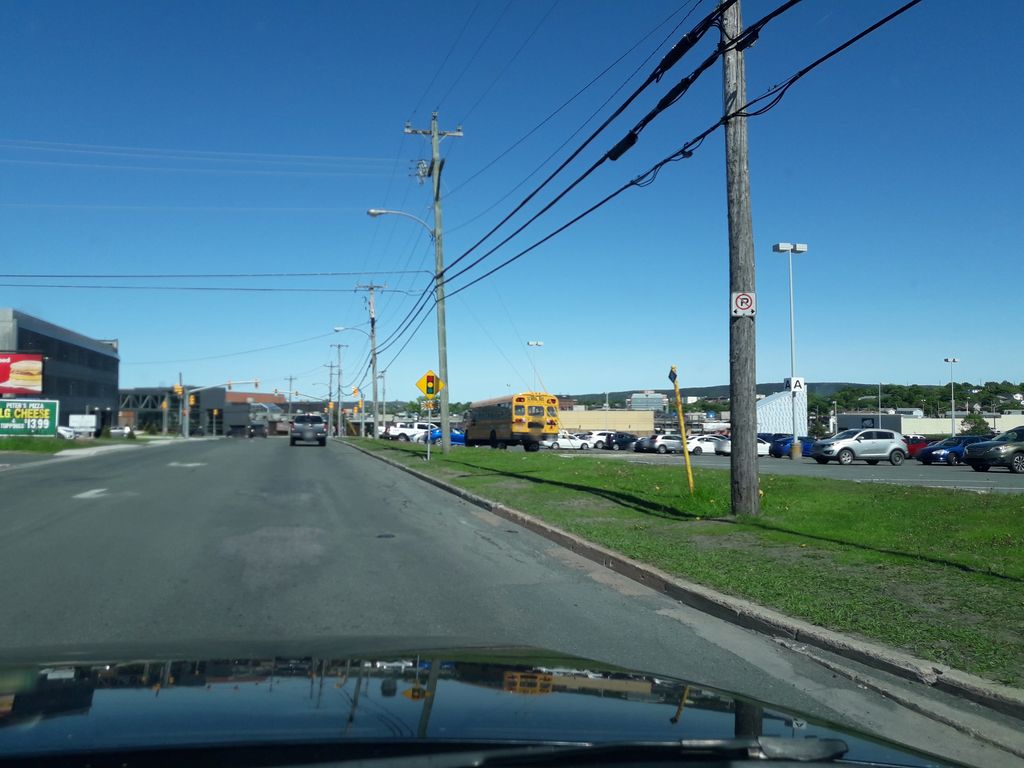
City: st_johns